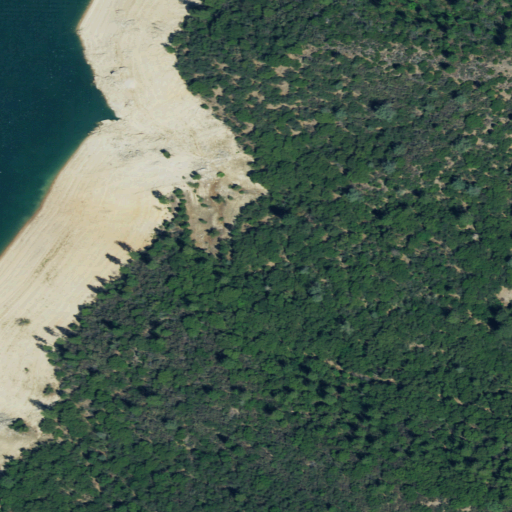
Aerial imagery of valley in California named Lanigan Gulch containing grassland, herbaceous wetlands, shrub, barren land, and evergreen forest